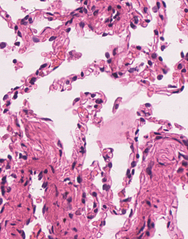
Tumor epithelial tissue: no
Tumor-associated stroma tissue: no
Normal tissue: yes